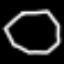
Label: octagon